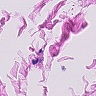
Metastatic tissue present: no